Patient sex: F
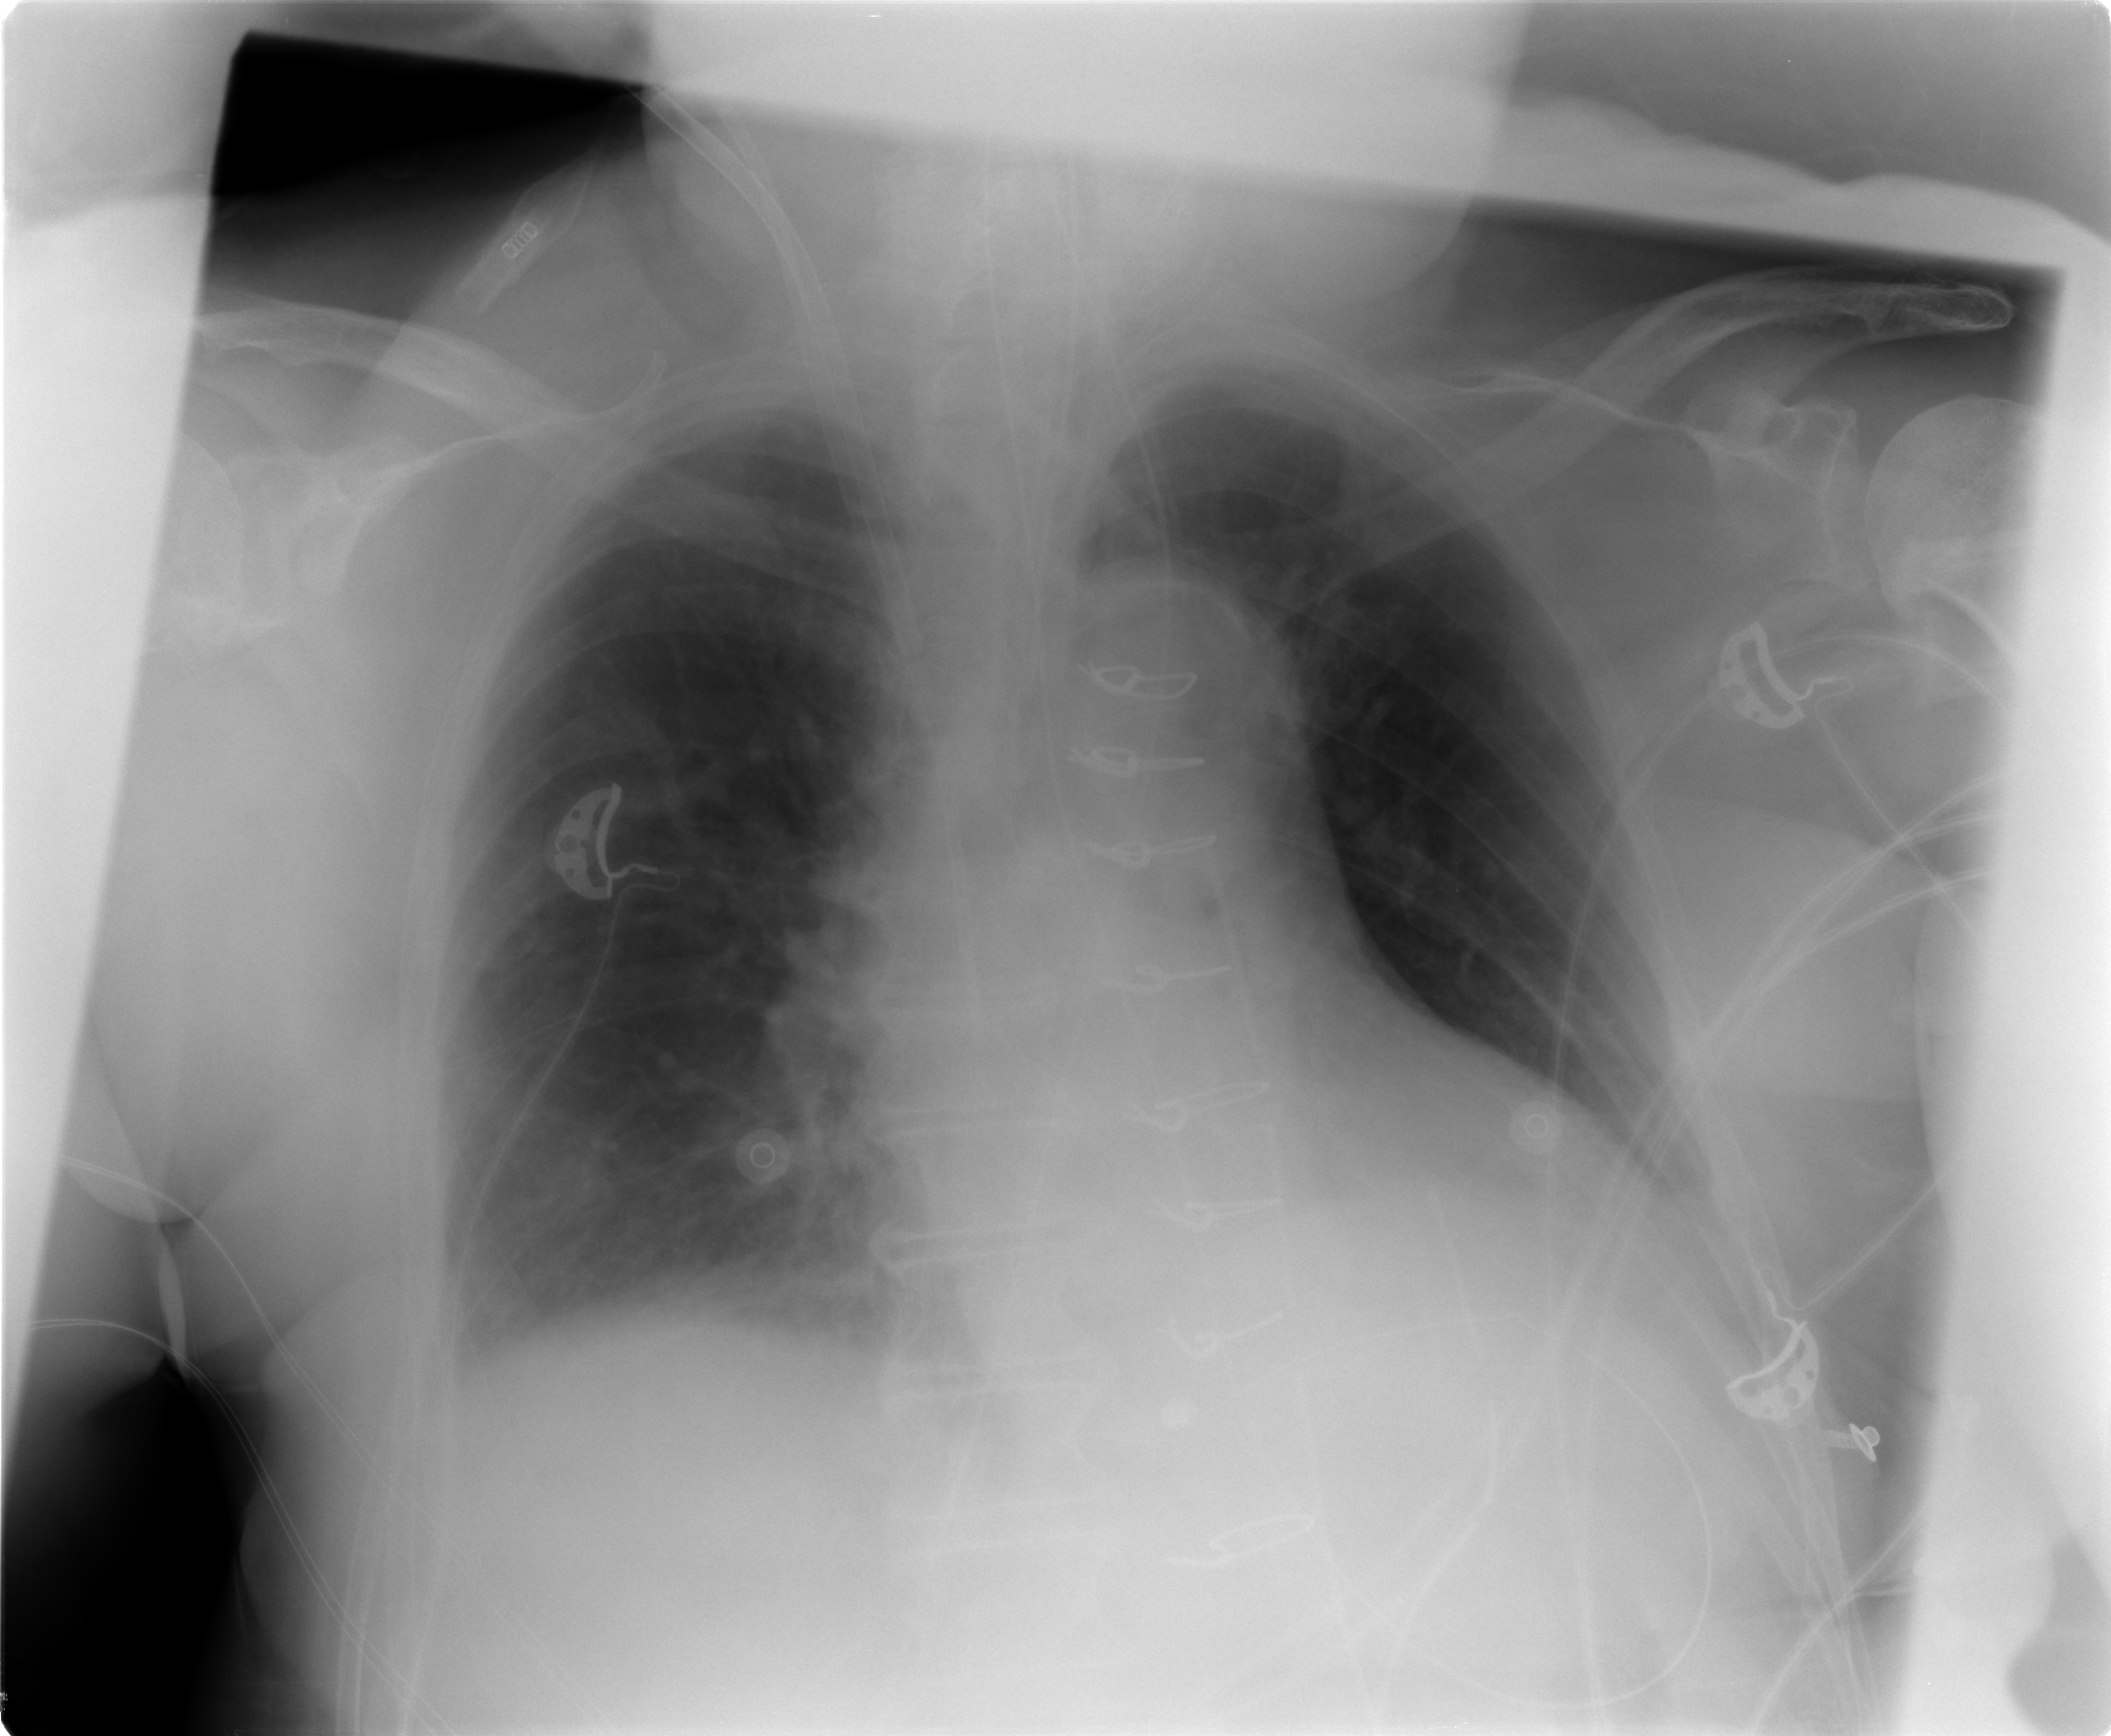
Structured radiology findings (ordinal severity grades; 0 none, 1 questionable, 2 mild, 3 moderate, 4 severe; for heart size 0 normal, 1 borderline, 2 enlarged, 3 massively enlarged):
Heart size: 0
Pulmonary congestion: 2
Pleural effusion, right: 1
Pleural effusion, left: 2
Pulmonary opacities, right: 0
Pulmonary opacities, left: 0
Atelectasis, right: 2
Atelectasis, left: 0